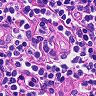
Metastatic tissue present: no